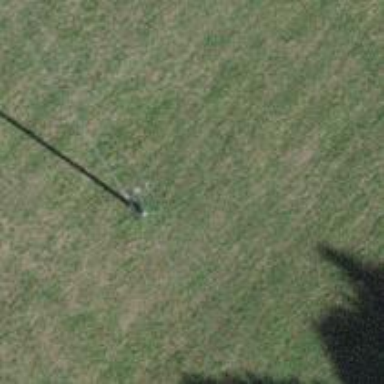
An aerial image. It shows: Utility pole in the area.